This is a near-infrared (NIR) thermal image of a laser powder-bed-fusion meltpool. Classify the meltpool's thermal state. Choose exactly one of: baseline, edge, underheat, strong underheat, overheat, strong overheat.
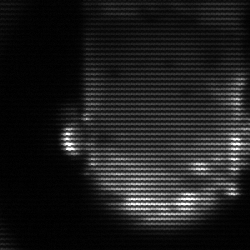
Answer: baseline